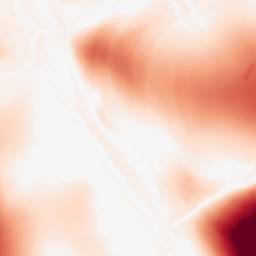
Category: morphological
Decomposition family: tophat
Decomposition parameters: size: 100
mode: white
Upsampling method: linear_exact
Upsampling parameters: scale: 2
Upsampling scale: 2